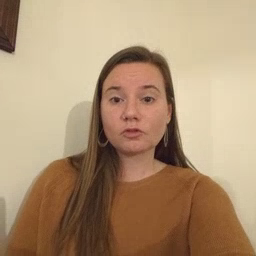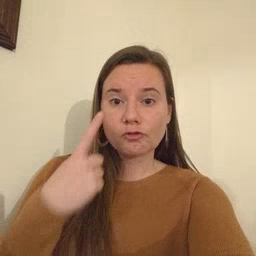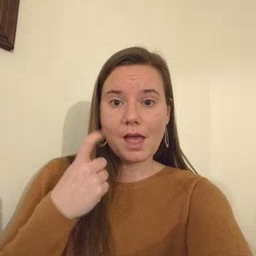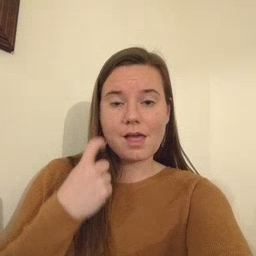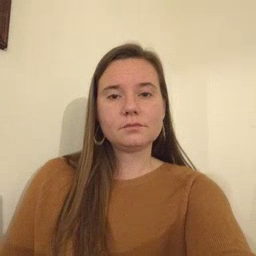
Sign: cry